Interaction volume radius: 5 \u00c5
Interaction volume height: 35 \u00c5
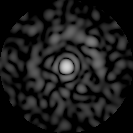
Disorder parameter: 0.8276